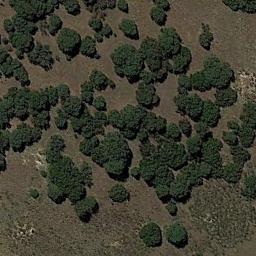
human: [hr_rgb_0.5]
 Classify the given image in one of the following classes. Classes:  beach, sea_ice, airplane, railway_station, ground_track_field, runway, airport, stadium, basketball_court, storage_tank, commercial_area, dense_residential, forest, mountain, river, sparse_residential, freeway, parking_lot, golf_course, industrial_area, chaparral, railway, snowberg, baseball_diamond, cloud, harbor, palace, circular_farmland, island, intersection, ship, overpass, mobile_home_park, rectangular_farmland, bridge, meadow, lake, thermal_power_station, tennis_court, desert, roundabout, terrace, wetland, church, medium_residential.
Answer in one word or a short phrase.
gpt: chaparral